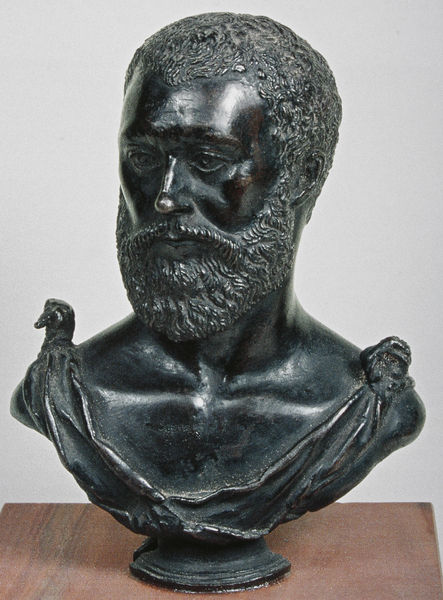
Titel: Selbstbildnis
Künstler: Giulio della Torre
Standort: Verona
Institution: Fondazione Miniscalchi Erizzo
Schlagwörter: dunkel, haut, kopf, mann, nackt, schatten, umhang, weiß, braun, brust, haar, hintergrund, holz, kleid, licht, marmor, mund, nase, ohr, profil, schwarz, stirn, tisch, blick, rot, bart, wand, augen, falten, gesicht, kleidung, knoten, sockel, stein, vollbart, bildnis, hals, herr, portrait, porträt, spiegelung, auge, gewand, haare, stoff, klassizismus, brosche, lippe, lippen, locken, ohren, renaissance, schulter, pferd, skulptur, statue, kaiser, könig, dichter, ernst, büste, glanz, glänzen, metall, bronze, plastik, podest, wange, dreiviertelprofil, oberkörper, schnauzbart, kurze haare, anthrazit, geschlossen, reflexion, betrachter, foto, fotografie, holztisch, eisen, antike, philosoph, seite, herrscher, gestutzt, kurz, rom, römer, seitenblick, halbprofil, schläfen, kraus, antik, toga, griechisch, griechenland, pferdekopf, schlüsselbein, zipfel, gelehrter, tunika, kurzhaar, römisch, medici, caesar, guß, tunica, schnautzbart, imperator, auschnitt, trajan, bildwerk, agraffe, aristoteles, seneca, betrübt, marc aurel, berühmt, bekannt, bronzebüste, abgegriffen, imperatur, kaiserbüste, homer, metallguß, schulterknöpfe